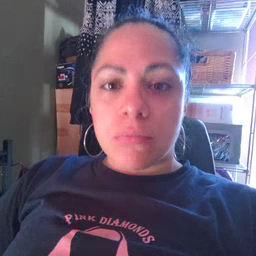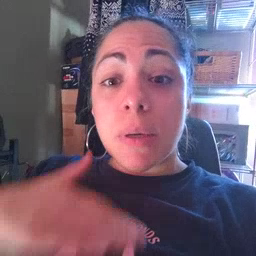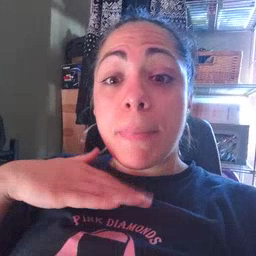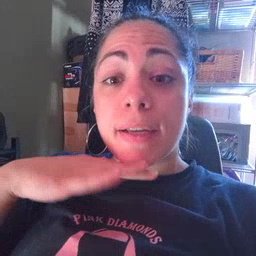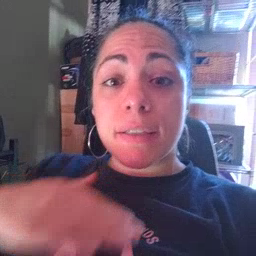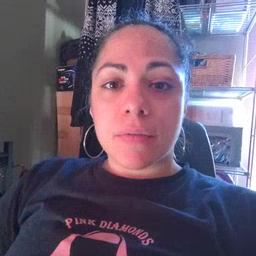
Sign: pig